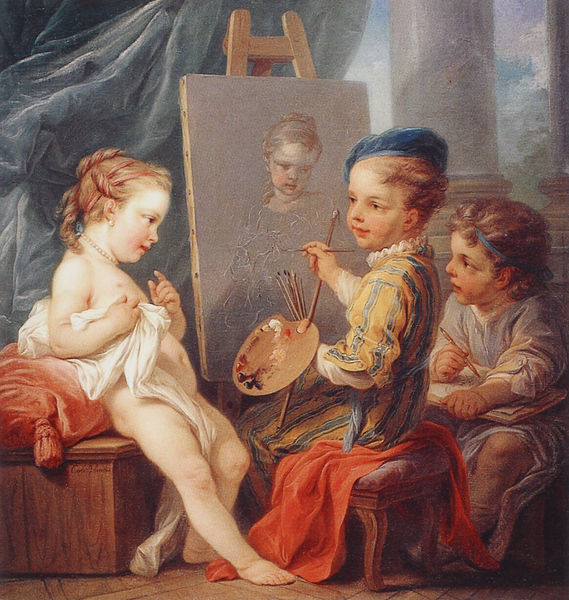
Titel: Allegorien der Künste
Künstler: Carle van Loo
Institution: San Francisco, The Fine Arts Museum of San Francisco
Schlagwörter: akt, blau, gemälde, nackt, mädchen, finger, hut, skizze, säule, zeichnung, rot, tuch, malerei, mütze, barock, bild, portrait, porträt, vorhang, öl, gewand, haare, kind, locken, kinder, farbig, füße, modell, sitz, jungen, kette, hocker, schemel, ölgemälde, kissen, atelier, maler, staffelei, bauch, junge, perlenkette, foto, buch, künstler, uniform, kiste, malen, palette, pinsel, krause, barett, zeichner, farbpalette, skizzenblock, gemäld, kinderszene